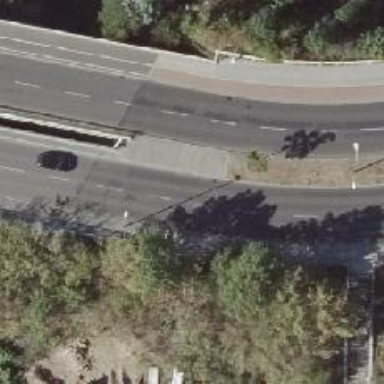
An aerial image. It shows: Secondary road with lane markings on asphalt bridge.